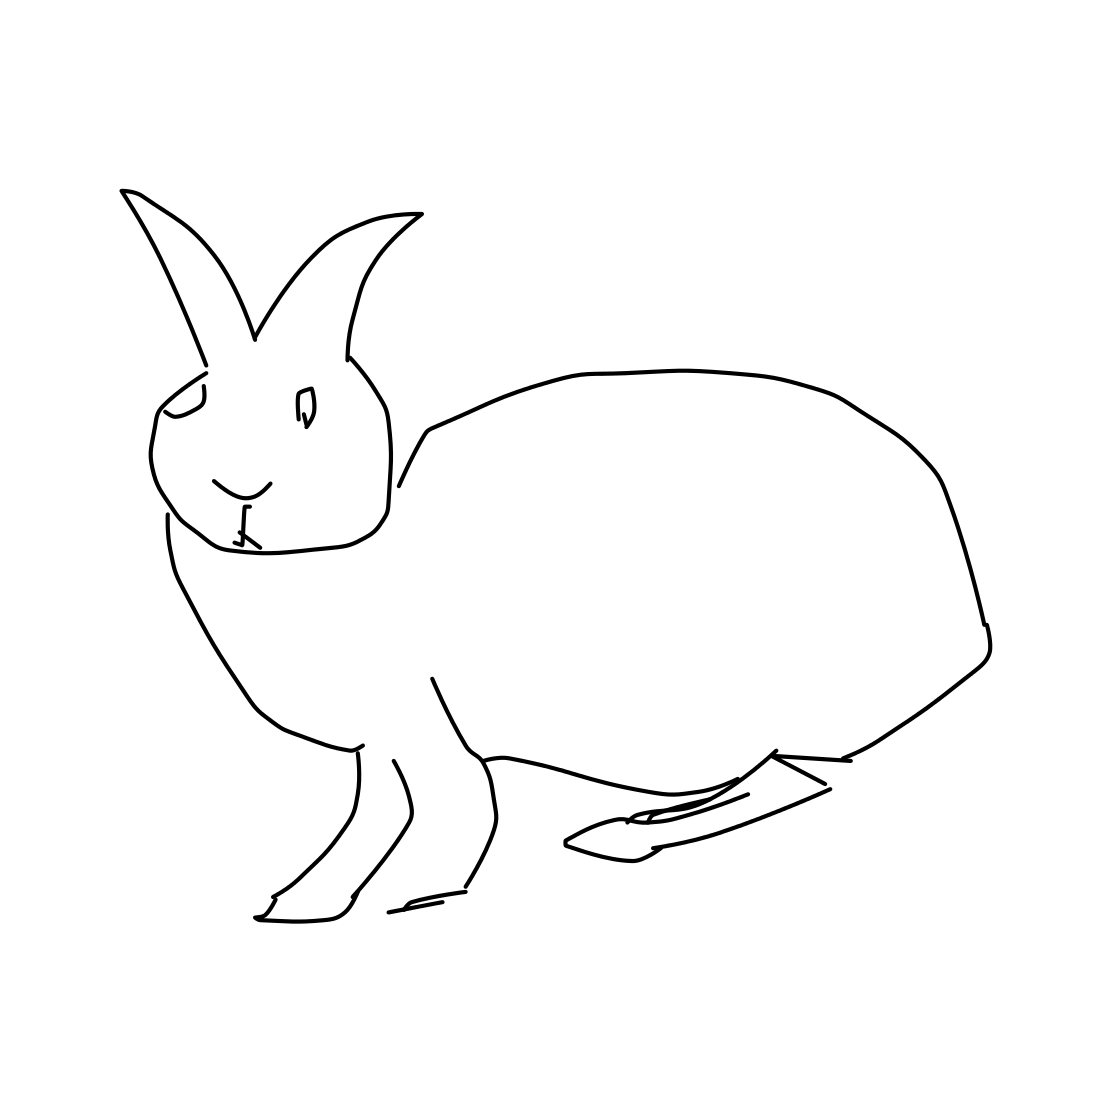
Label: rabbit